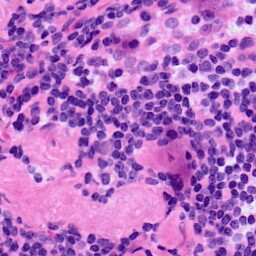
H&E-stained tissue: LymphNode